Aerial crown-view tile of a tropical tree (Barro Colorado Island, Panama), acquired 20241112:
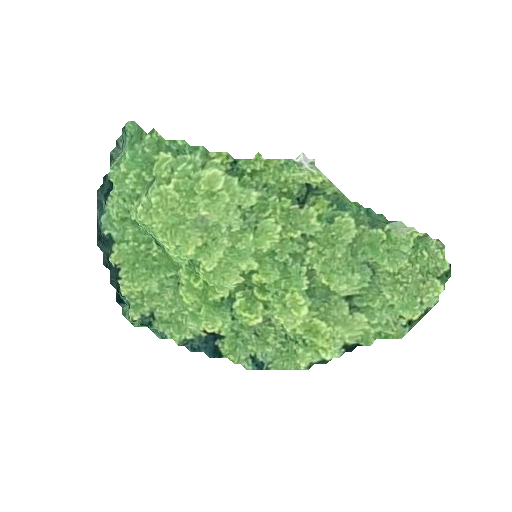
Species: Terminalia amazonia
GBIF accepted scientific name: Terminalia amazonica
Crown area: 90.573 m²